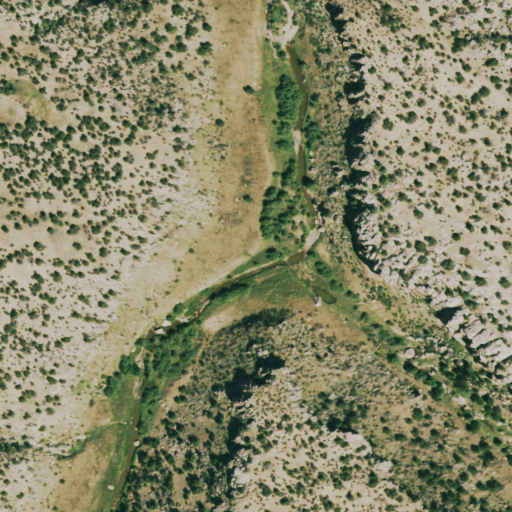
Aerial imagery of valley in Colorado named Rattlesnake Canyon containing shrub, grassland, and evergreen forest